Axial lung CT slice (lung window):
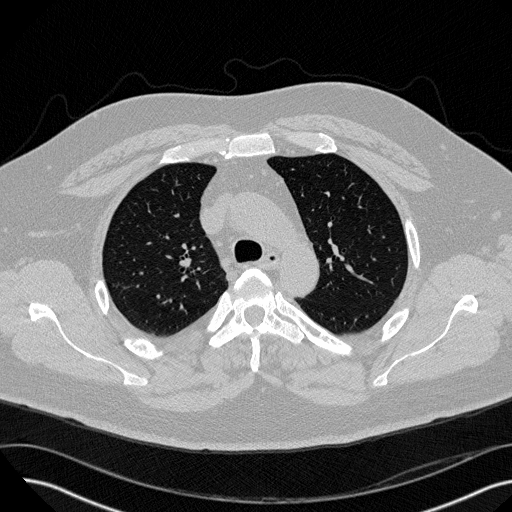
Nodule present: no